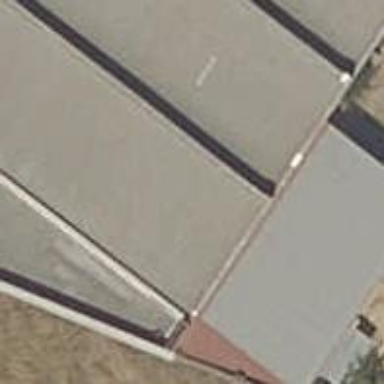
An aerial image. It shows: Shed building.